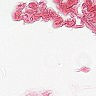
Metastatic tissue present: no